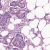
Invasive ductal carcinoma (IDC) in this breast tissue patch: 1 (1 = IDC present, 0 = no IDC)